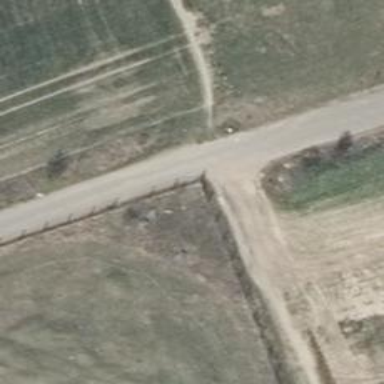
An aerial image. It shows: Unclassified road.